九年级 · 解析几何
如图, 抛物线 $y=x^{2}-a x-(a+1)$ (其中 $a$ 为常数) 的对称轴为直线 $x=1$, 与 $x$ 轴交于点 $A$, 点 $B$, 则 $A B$ 的长度为 $\qquad$ .

（第 17 题）

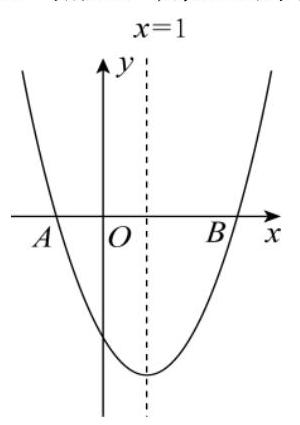
答案:  4

解析: 根据对称轴求得 $a=2$ 的值, 解方程 $x^{2}-2 x+3=0$, 即可求解.

【详解】解: $\because$ 拋物线 $y=x^{2}-a x-(a+1)$ (其中 $a$ 为常数) 的对称轴为直线 $x=1$,

$\therefore x=-\frac{-a}{2}=1$

解得: $a=2$,

$\therefore$ 抛物线解析式为: $y=x^{2}-2 x+3$,

令 $y=0$, 即 $x^{2}-2 x+3=0$,

解得: $x_{1}=-1, x_{2}=3$,

$\therefore A(-1,0), B(3,0)$,

$\therefore O A=1, O B=3$,

$\therefore A B=O A+O B=1+3=4$,

故答案为: 4 .

【点睛】本题考查了求抛物线与坐标轴的交点, 待定系数法求解析式, 求得抛物线的解析式是解题的关键.